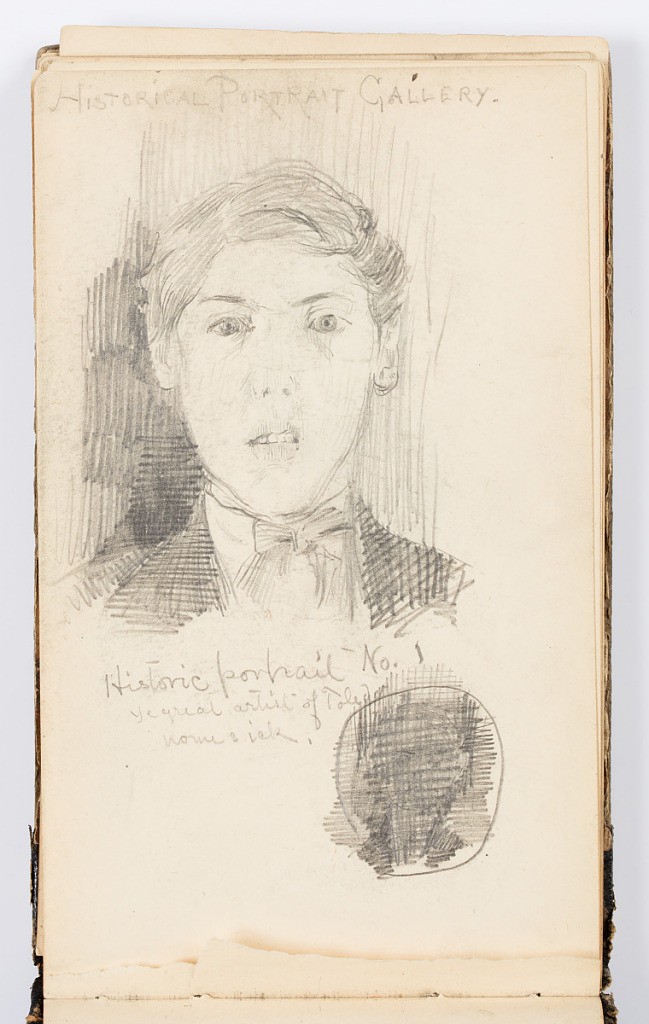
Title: Sketchbook Page: Historic Portrait No. 1 (Self-Portrait)
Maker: Kenyon Cox, American, 1856–1919
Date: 1875
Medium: Graphite on paper
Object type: Sketchbook folio
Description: Self-portrait of the artist feeling homesick. The first in a series of self-portraits within the sketchbook, each labeled "Historic Portrait."